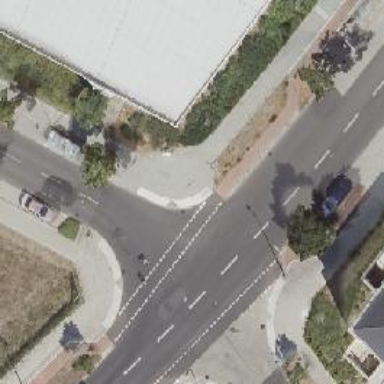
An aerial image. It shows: Unmarked road crossing.